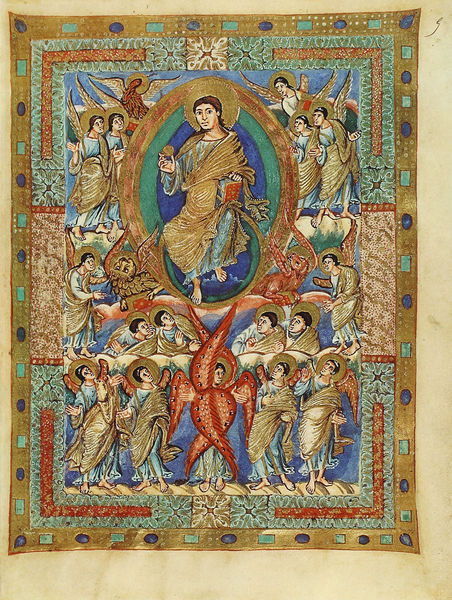
Titel: Sakramentar (Fragment) aus Metz
Künstler: Karl der Kahle
Institution: Paris, Bibliothèque Nationale
Schlagwörter: adler, leute, mensch, rahmen, personen, engel, wandteppich, vergoldet, heiligenschein, jesus, jesus christus, hostie, löwe, stier, drache, erlöser, evangelisten, messias, gottessohn, sohn gottes, christkind, christkönig, heilland, erretter, jesus von nazaret